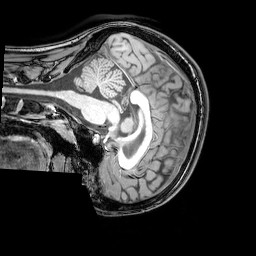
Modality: T1w
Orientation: sagittal
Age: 24
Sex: female
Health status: healthy
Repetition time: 0.081 s
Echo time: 0.037 s